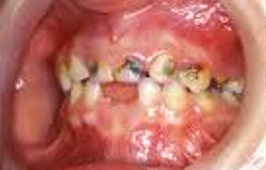
Condition: Caries